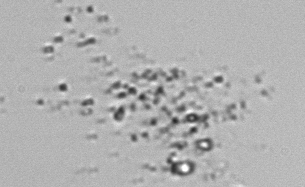
Label: Phaeocystis_debris